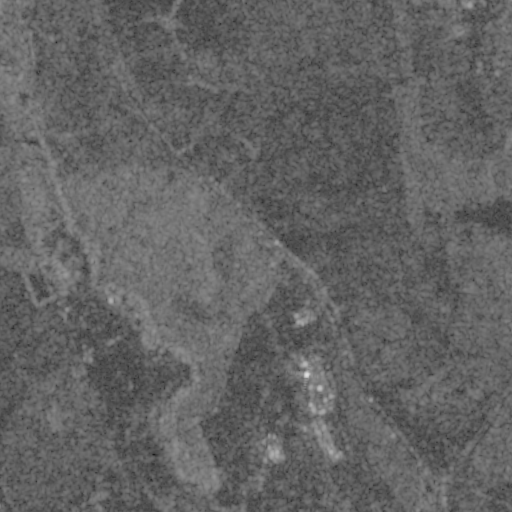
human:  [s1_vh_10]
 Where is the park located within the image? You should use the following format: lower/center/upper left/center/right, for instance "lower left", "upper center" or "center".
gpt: The park is located in the upper right of the image.
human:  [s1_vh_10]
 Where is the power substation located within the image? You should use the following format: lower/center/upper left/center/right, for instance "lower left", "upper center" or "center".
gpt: The power substation is located in the lower center of the image.
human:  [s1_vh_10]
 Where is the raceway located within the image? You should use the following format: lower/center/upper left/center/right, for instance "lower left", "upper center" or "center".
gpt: The raceway is located in the lower right of the image.
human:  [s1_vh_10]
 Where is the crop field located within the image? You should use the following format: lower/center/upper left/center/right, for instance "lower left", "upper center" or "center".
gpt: There is no crop field in the image.

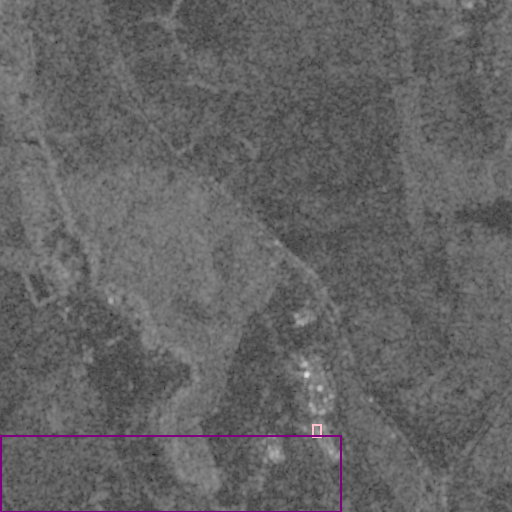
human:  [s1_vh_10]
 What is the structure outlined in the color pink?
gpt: The structure outlined in pink is a power substation.
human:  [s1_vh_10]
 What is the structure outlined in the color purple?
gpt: The structure outlined in purple is a quarry.
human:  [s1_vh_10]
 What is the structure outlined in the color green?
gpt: There is no green outline.